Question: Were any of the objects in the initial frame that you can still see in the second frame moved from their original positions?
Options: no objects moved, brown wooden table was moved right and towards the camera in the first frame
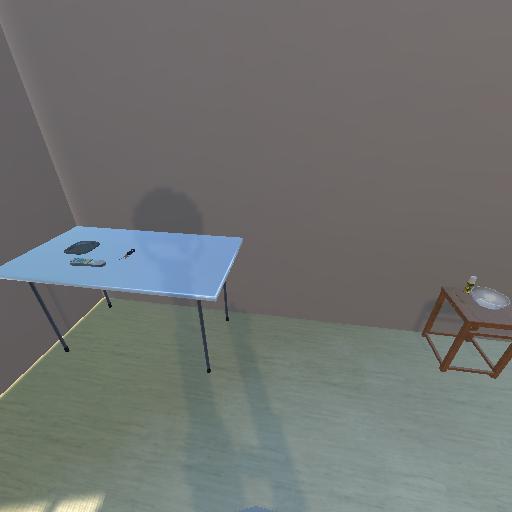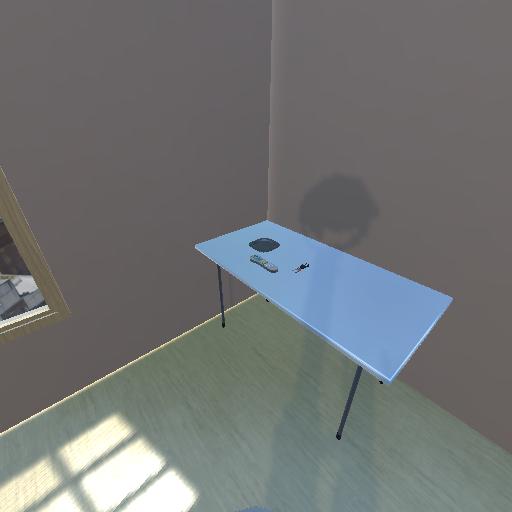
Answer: no objects moved